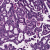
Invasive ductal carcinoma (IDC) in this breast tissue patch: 1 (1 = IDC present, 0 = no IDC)